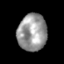
Tissue: skin
Cell type: Epithelial cells
Senescence score: 0.2148
Nuclear area (px): 1051
Mean DAPI intensity: 152.798